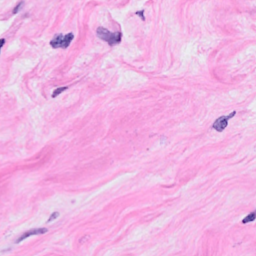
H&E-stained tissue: Breast